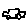
Label: car